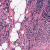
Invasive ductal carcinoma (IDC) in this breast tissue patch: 0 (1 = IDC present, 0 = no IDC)